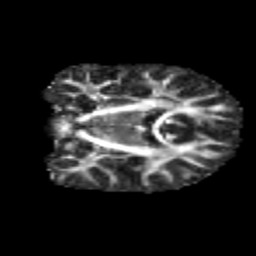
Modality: FA
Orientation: coronal
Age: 10
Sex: female
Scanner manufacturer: siemens
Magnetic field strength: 3 T
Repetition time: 3.8 s
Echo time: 0.07 s